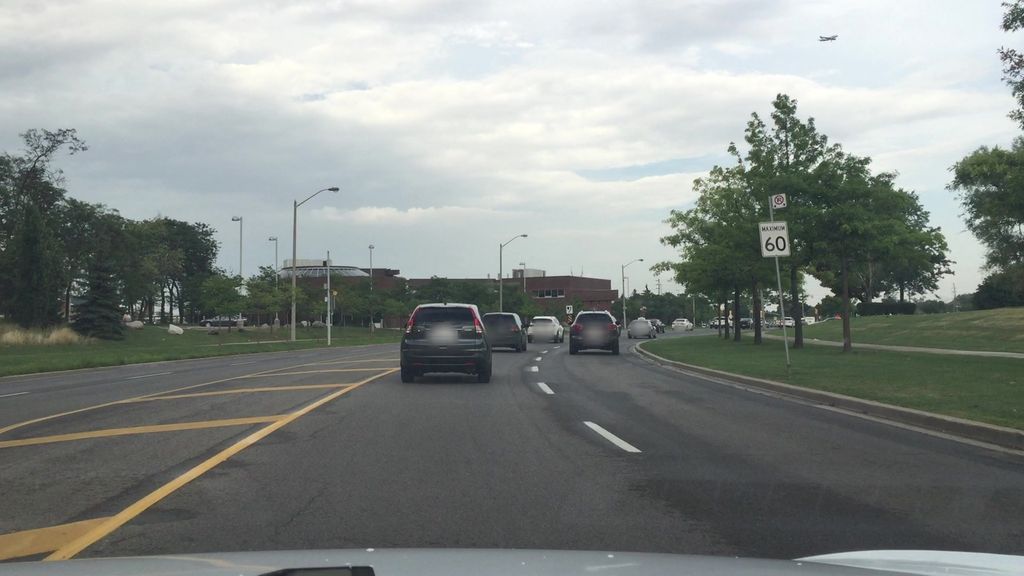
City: toronto